Question:
I have tried a variety of different solutions found on stack and other places on google and I keep getting the same error message every time I try to open eclipse. It has been running fine for several years and then three days ago I shut it down. Today I tried to reopened it and I keep getting the message. Here is the code from the Eclipse.ini file. I am using a Mac version 10.6.8. Here is a screen shot. Any help would be appreciated.
'''
-startup
../../../plugins/org.eclipse.equinox.launcher_1.2.0.v20110502.jar
--launcher.library
../../../plugins/org.eclipse.equinox.launcher.cocoa.macosx_1.1.100.v20110502
-product
org.eclipse.epp.package.java.product
--launcher.defaultAction
openFile
-showsplash
org.eclipse.platform
--launcher.XXMaxPermSize
256m
--launcher.defaultAction
openFile
-vmargs
-Dosgi.requiredJavaVersion=1.5
-XstartOnFirstThread
-Dorg.eclipse.swt.internal.carbon.smallFonts
-XX:MaxPermSize=256m
-Xms40m
-Xmx384m
-Xdock:icon=../Resources/Eclipse.icns
-XstartOnFirstThread
-Dorg.eclipse.swt.internal.carbon.smallFonts
'''
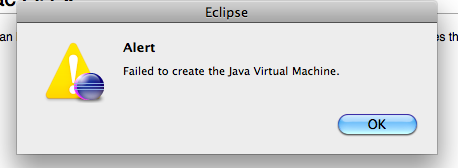
Answer: It might be that Java isn't up to date. Go to Software Update on your mac and update Java. After trying everything else on other forums, this finally worked!
<URL>